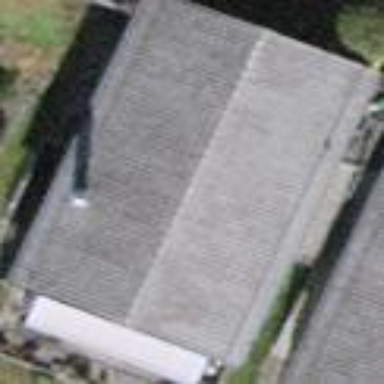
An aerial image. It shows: Building with tiled roof.